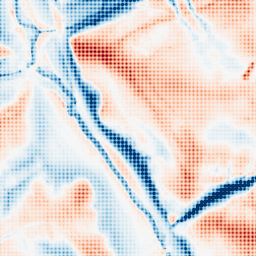
Category: edge_preserving
Decomposition family: guided
Decomposition parameters: radius: 16
eps: 0.01
Upsampling method: sinc_blackman
Upsampling parameters: scale: 4
kernel_size: 4
Upsampling scale: 4